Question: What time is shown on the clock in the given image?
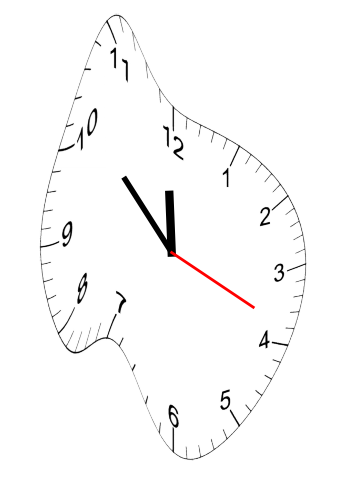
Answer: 11:52:19